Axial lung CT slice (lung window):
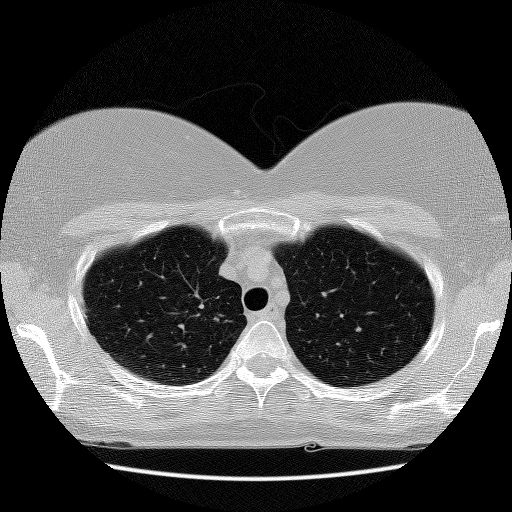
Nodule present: no